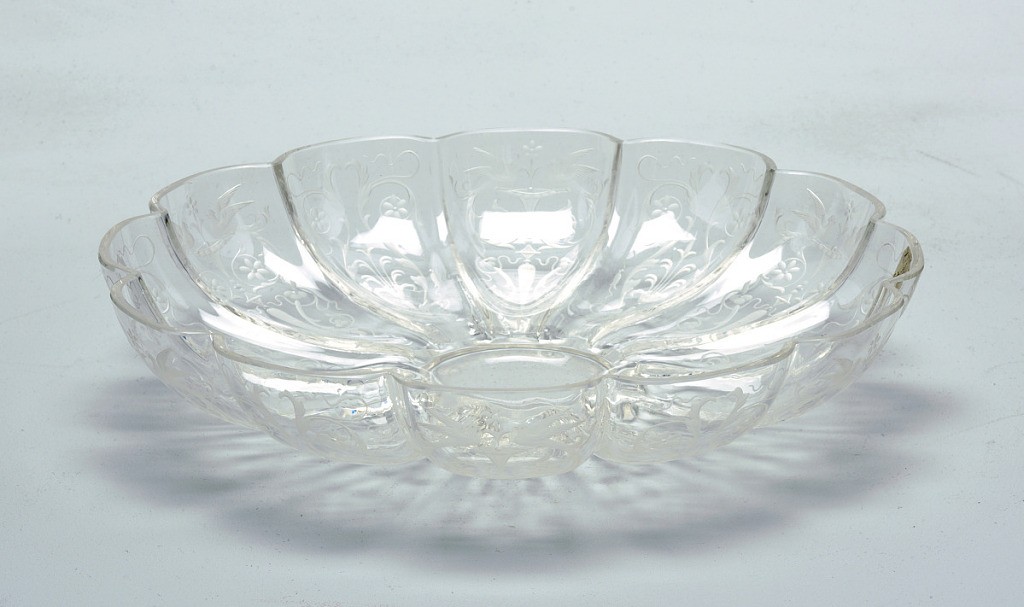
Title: Birds of Paradise
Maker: Ludwig Lobmeyr, Austrian, 1829 - 1917
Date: ca. 1870
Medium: Glass
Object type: Plate
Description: Engraved with delicate foliate design, featuring stylized flowers and birds and a scalloped edge of plate.